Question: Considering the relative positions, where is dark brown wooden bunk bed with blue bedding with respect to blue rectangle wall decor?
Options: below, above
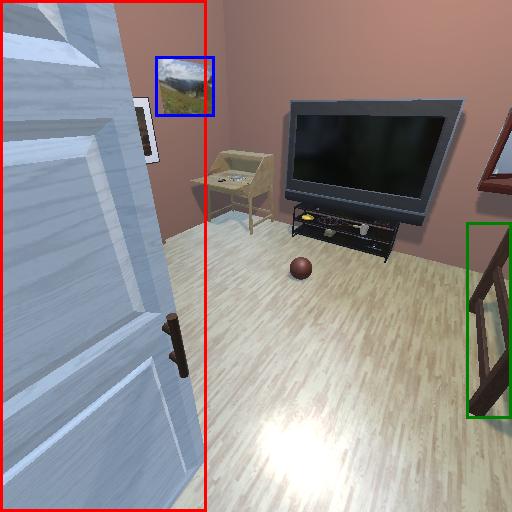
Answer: below